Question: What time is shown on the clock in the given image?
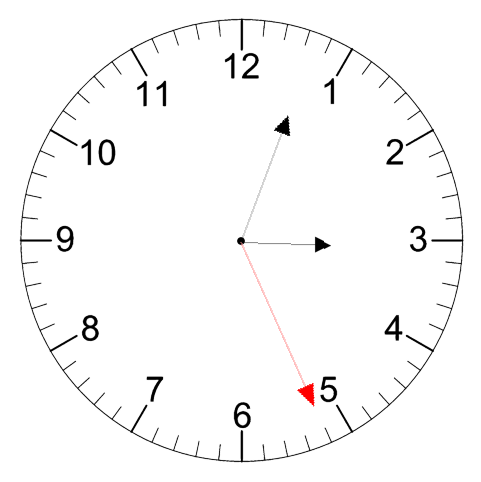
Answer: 03:03:26